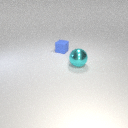
small blue rubber cube behind large cyan metal sphere